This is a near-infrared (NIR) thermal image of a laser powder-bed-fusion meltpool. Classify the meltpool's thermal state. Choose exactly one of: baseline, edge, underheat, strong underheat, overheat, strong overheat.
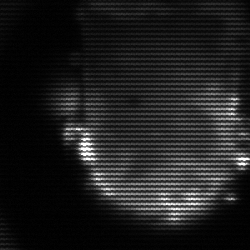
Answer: baseline